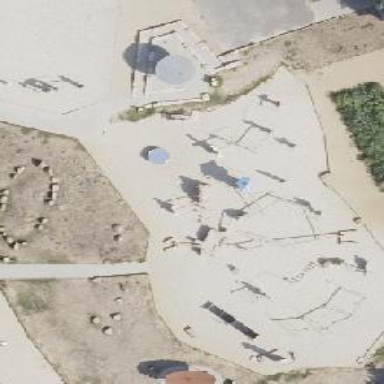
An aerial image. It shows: Playground featuring climbing pole.